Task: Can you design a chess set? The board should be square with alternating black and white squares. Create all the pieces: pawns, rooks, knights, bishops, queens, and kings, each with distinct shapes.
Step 5239:
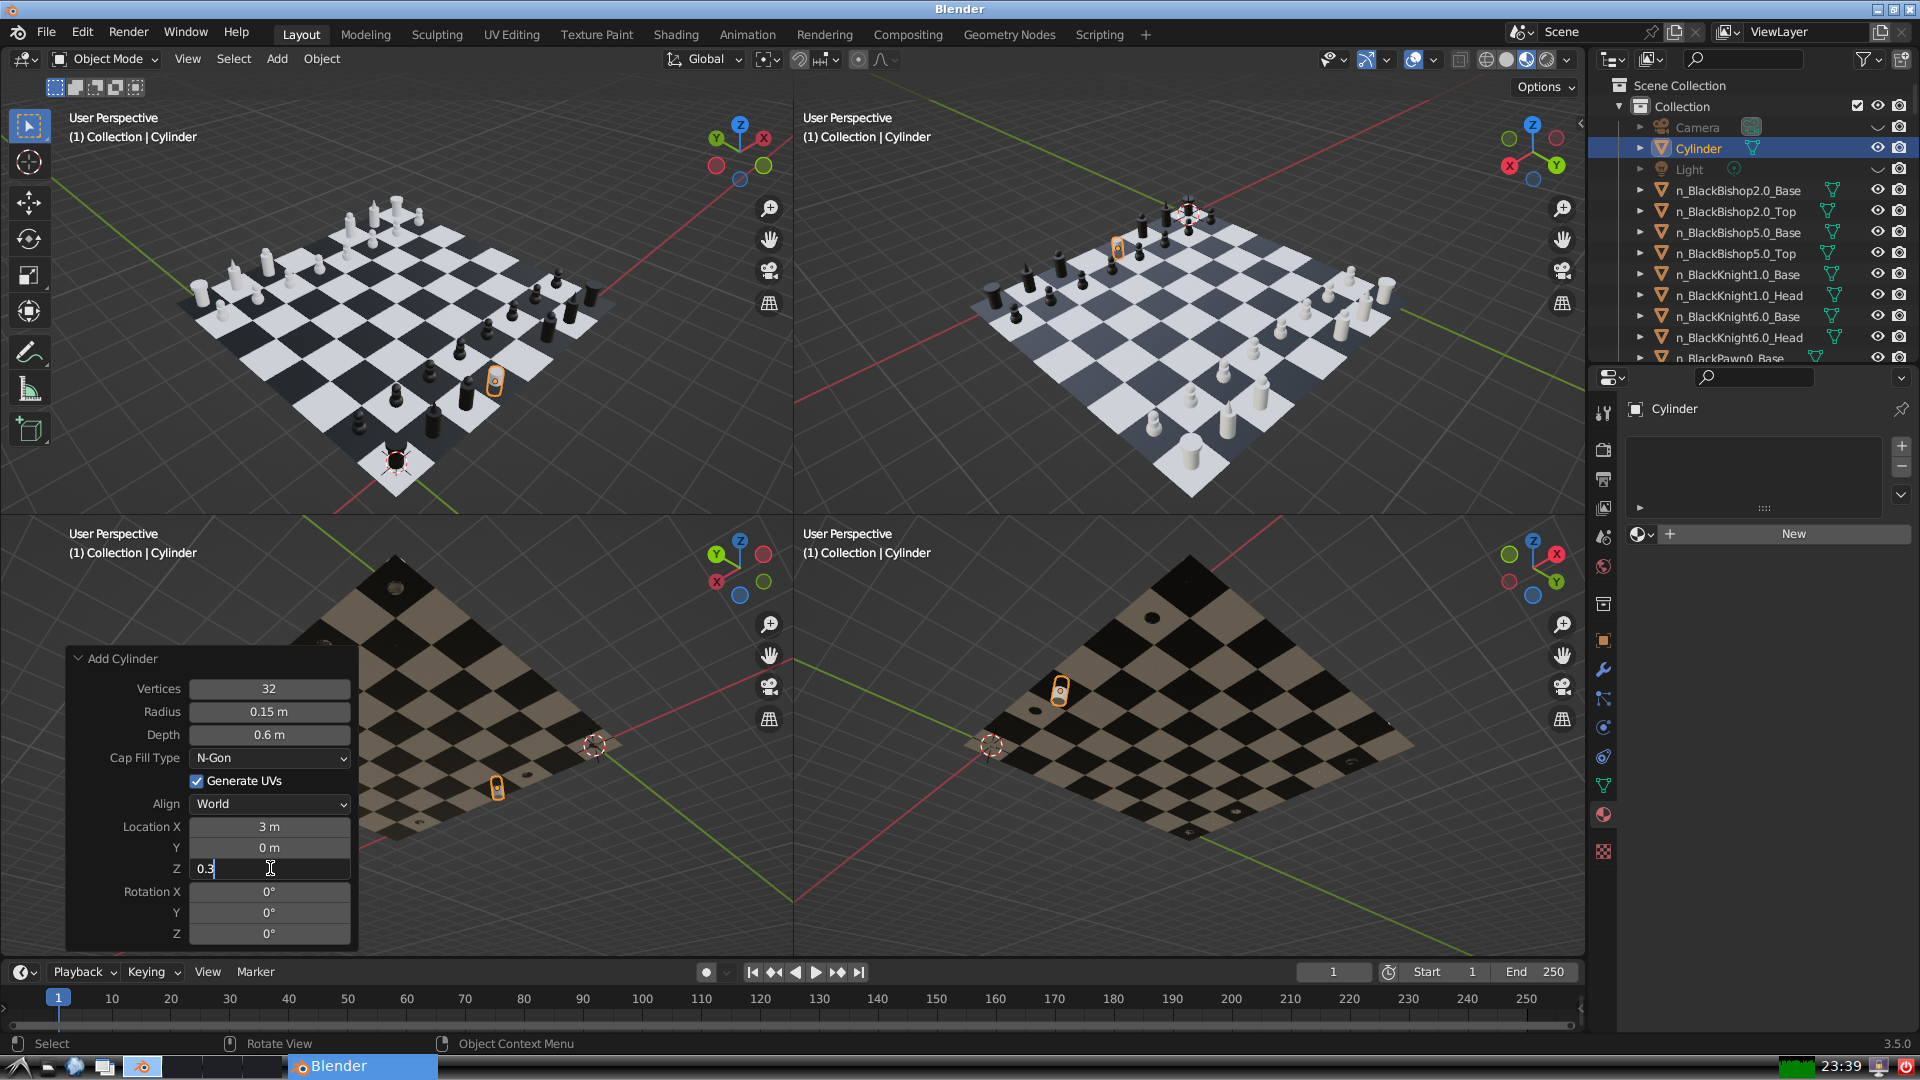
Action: {"key_press": ['Return']}